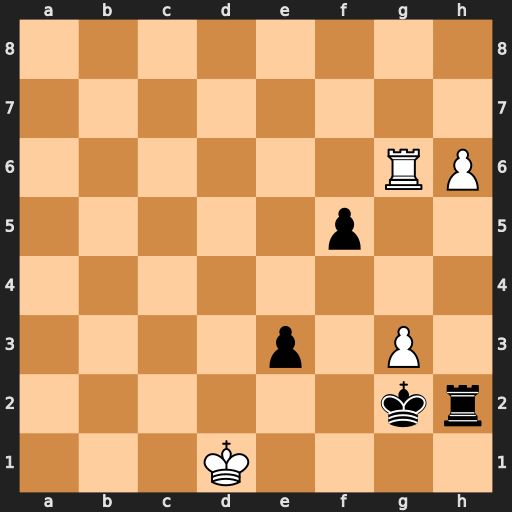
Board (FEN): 8/8/6RP/5p2/8/4p1P1/6kr/3K4
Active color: w
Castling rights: -
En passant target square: -
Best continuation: Ke2 Rh5 Kxe3